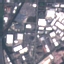
Land use / land cover class: Industrial